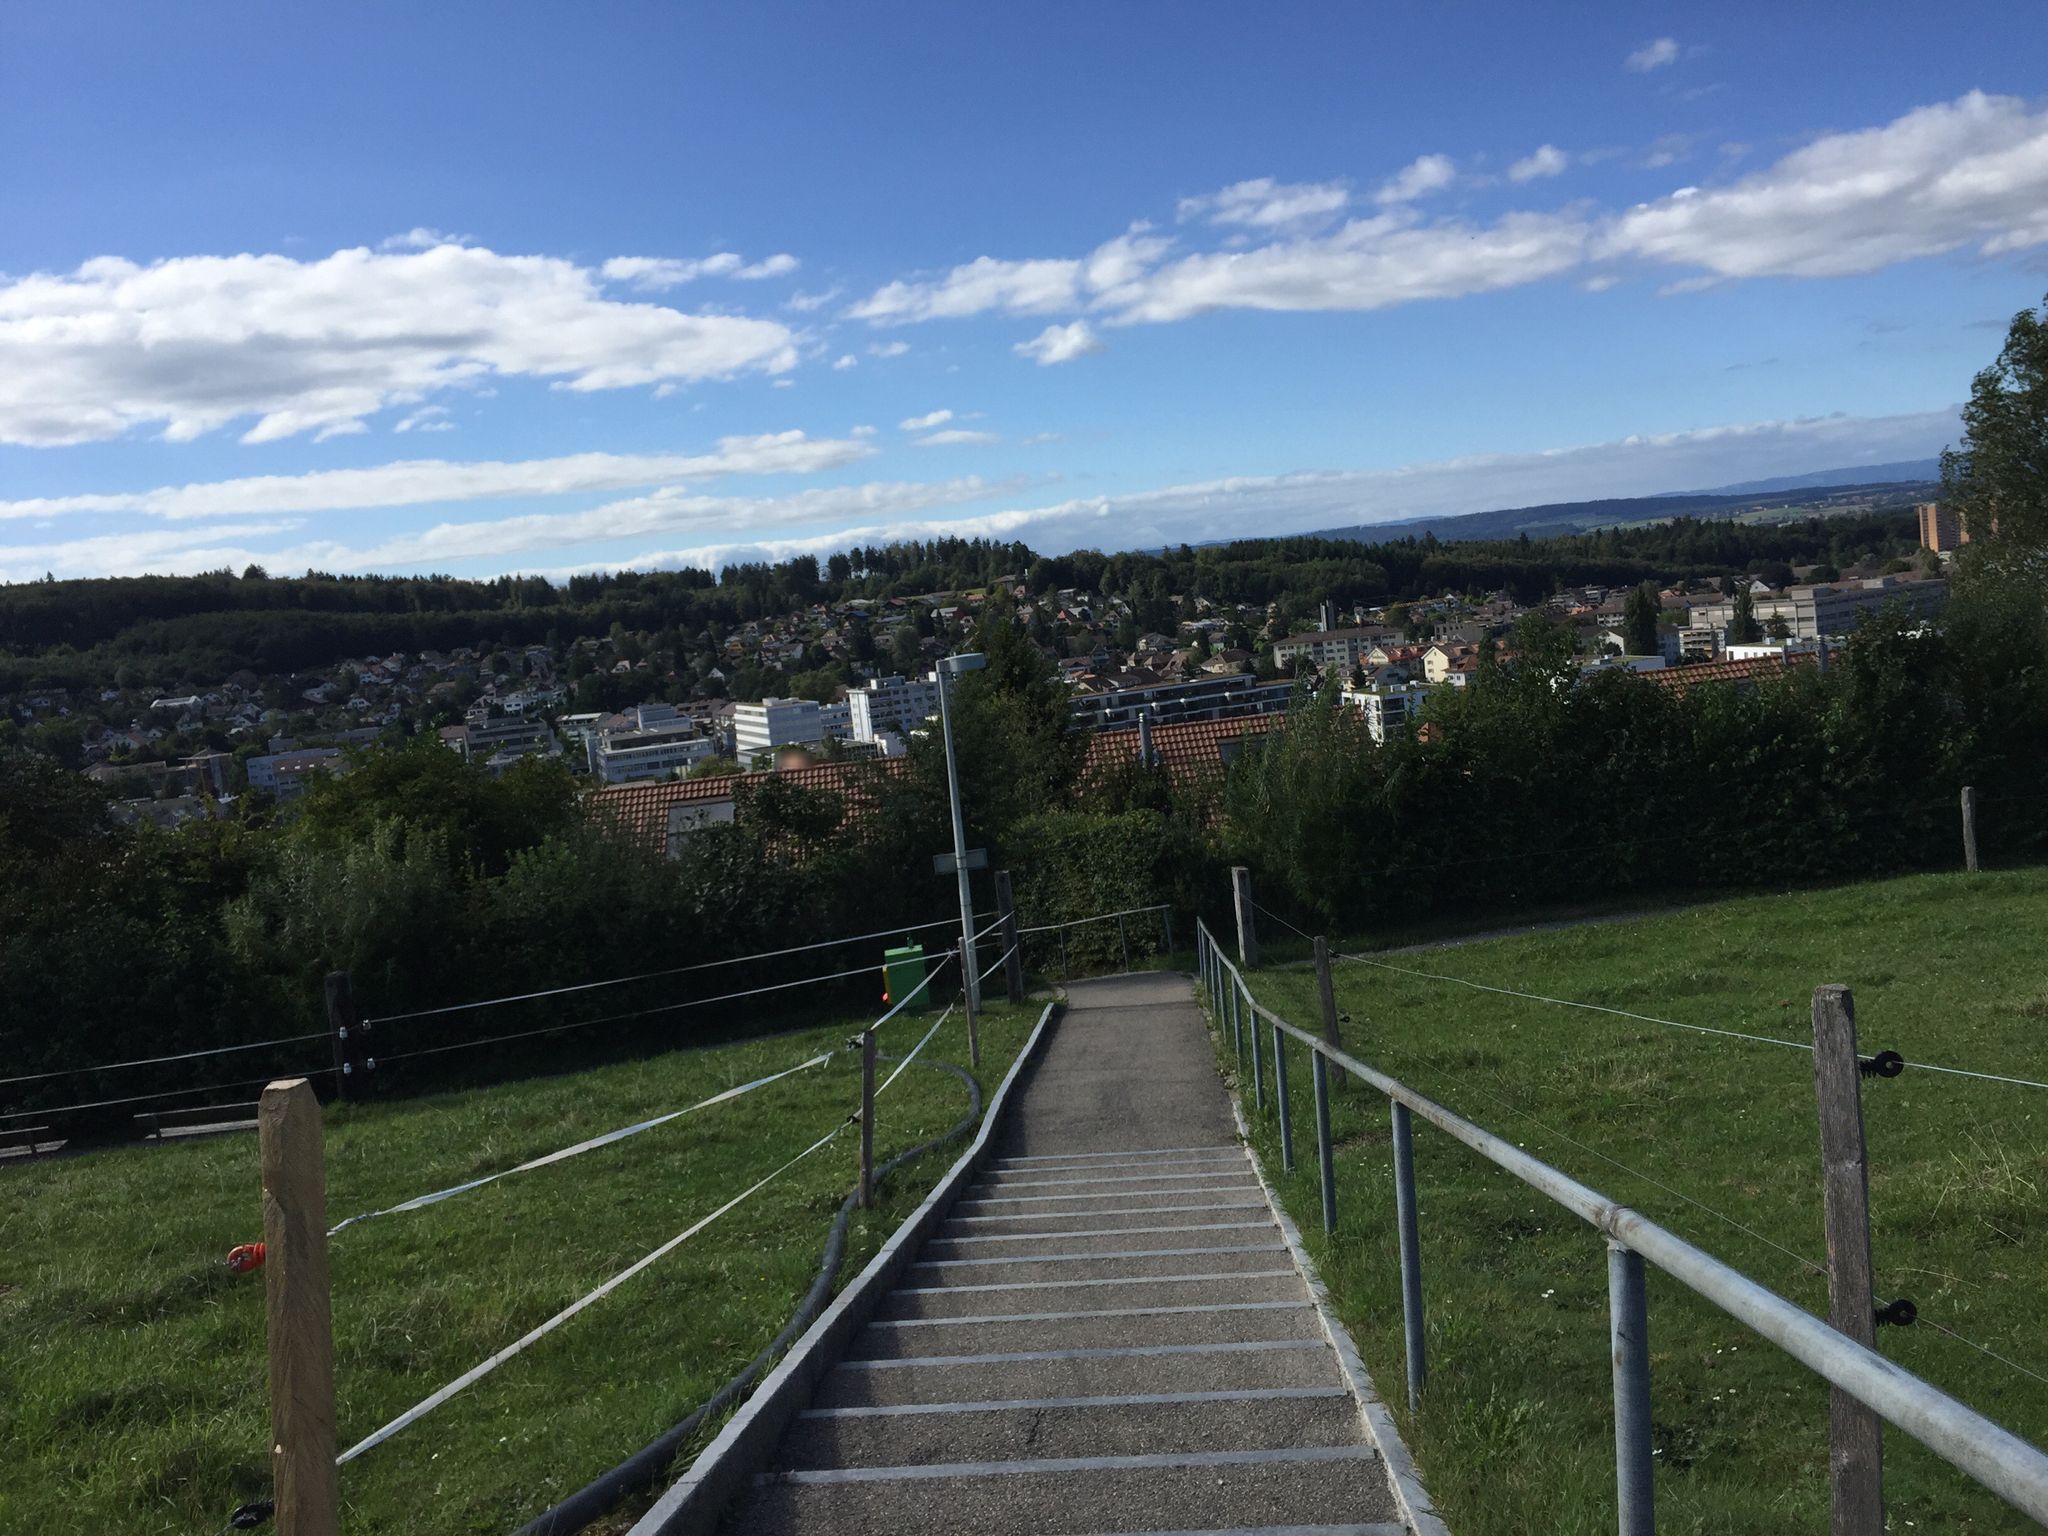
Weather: cloudy
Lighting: day
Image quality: good
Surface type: walking surface
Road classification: steps, service, path
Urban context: urban centre
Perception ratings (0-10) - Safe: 0.56, Lively: 2.34, Beautiful: 7.76, Boring: 8.55, Depressing: 4.61, Wealthy: 2.14